Milling tool wear sample.
Tool blade image: 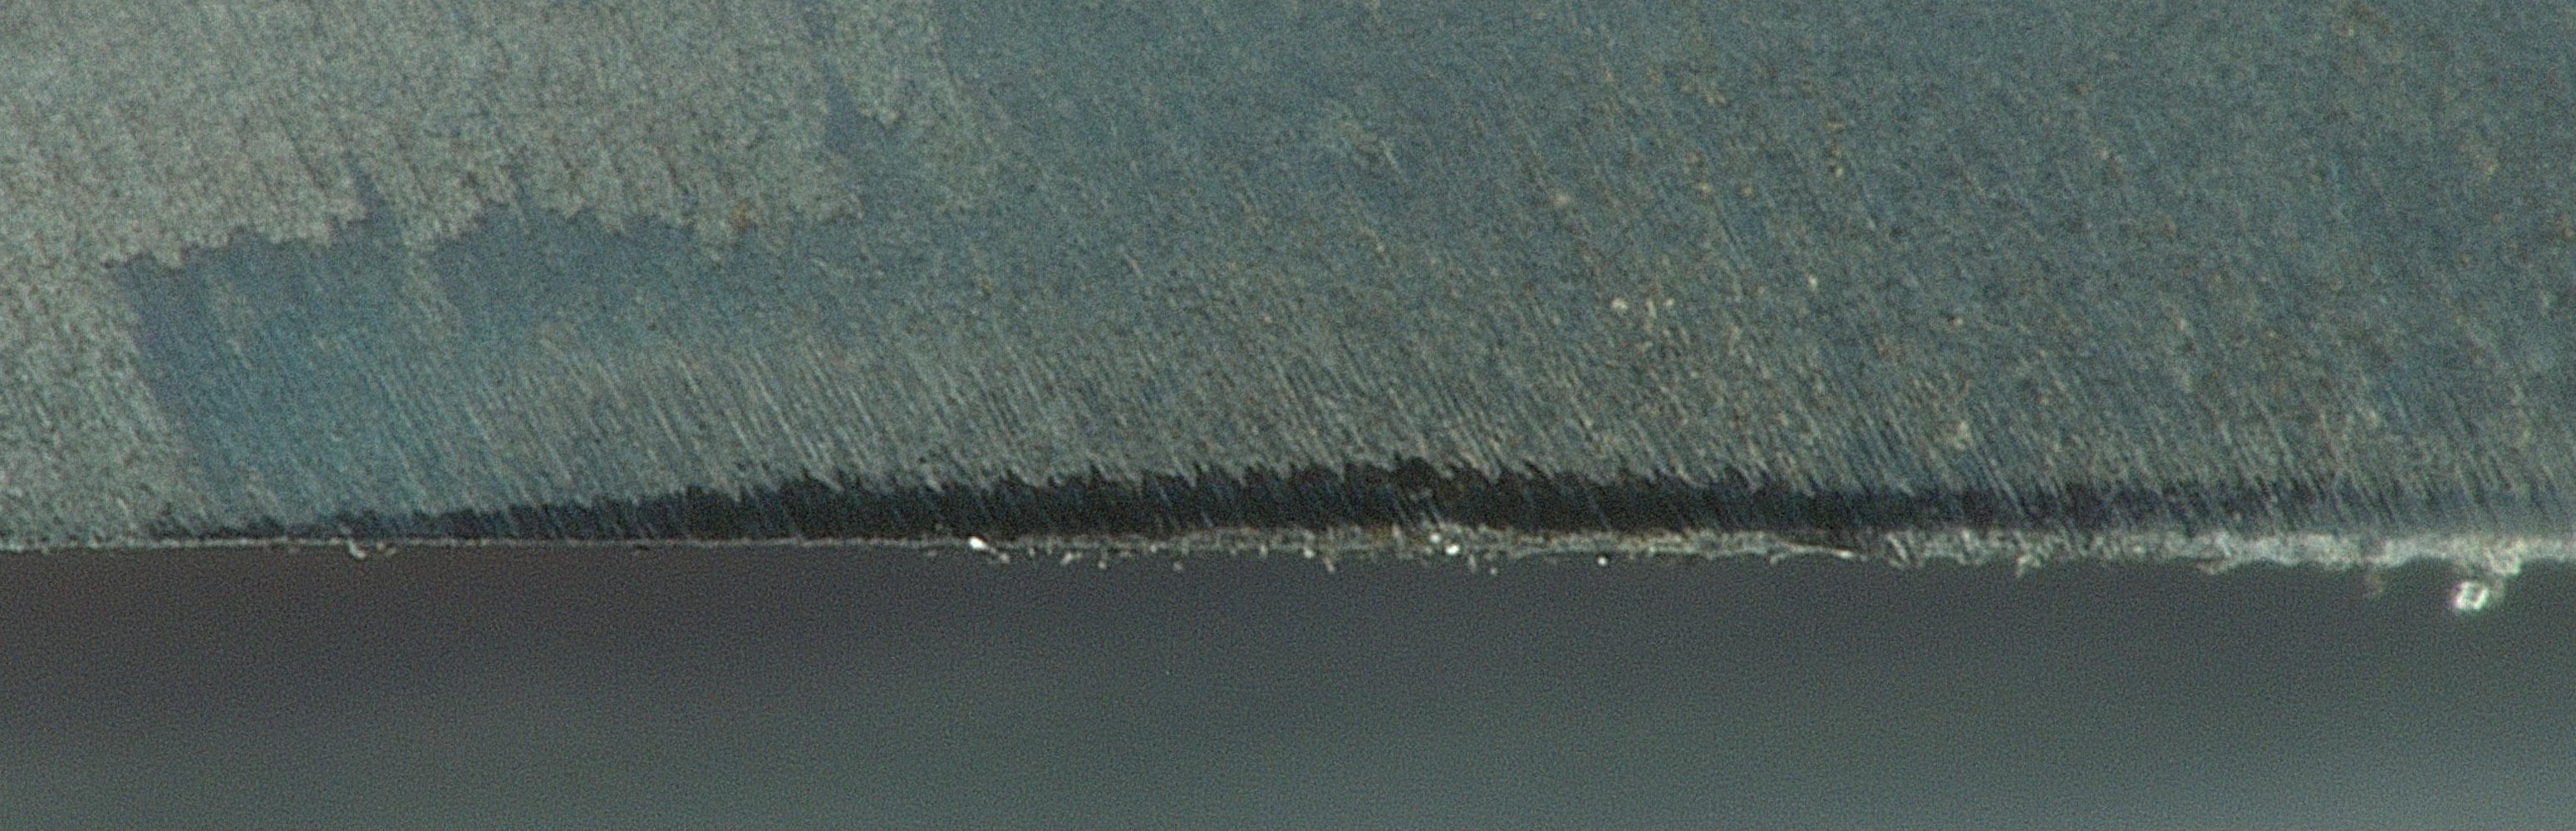
Chip image: 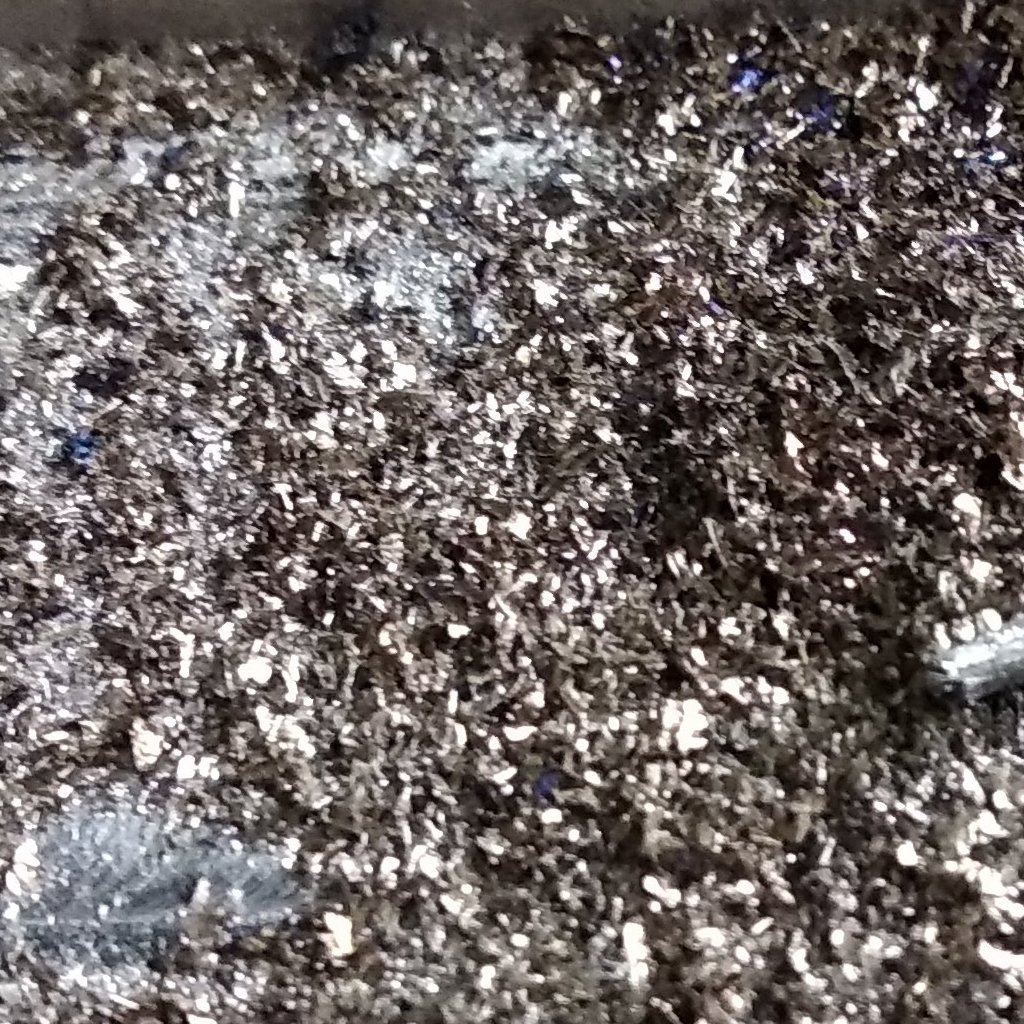
Workpiece image: 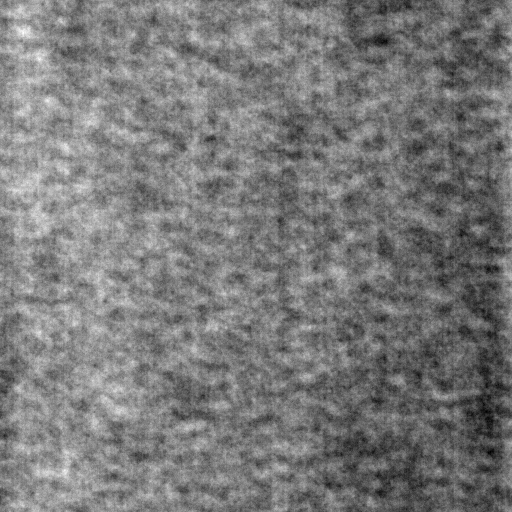
Tool wear state: used
Gaps: 4.18
Flank wear: 76.01
Overhang: 42.36
Force-signal Mel-spectrograms (X, Y, Z axes): 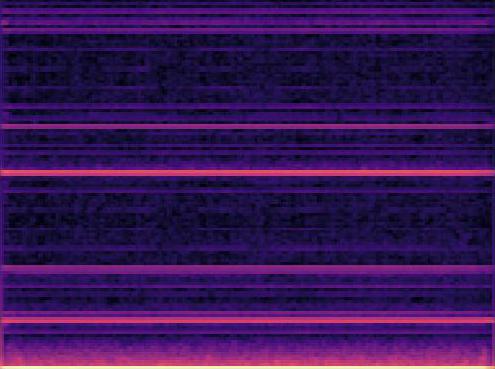 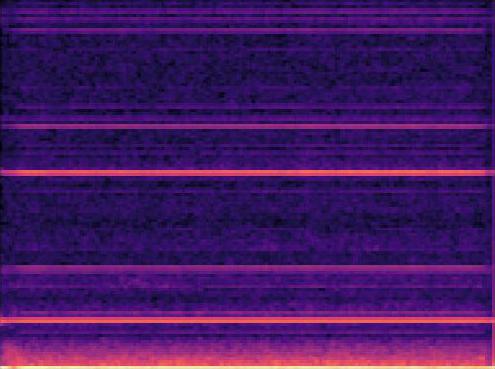 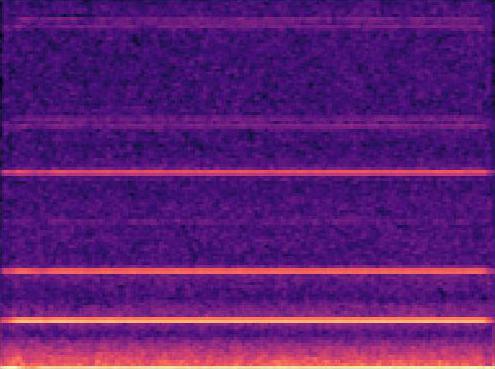
Force-signal scalograms (X, Y, Z axes): 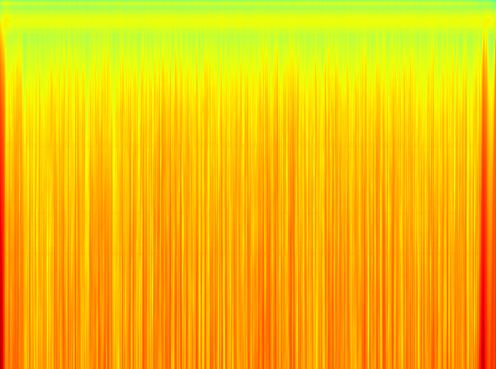 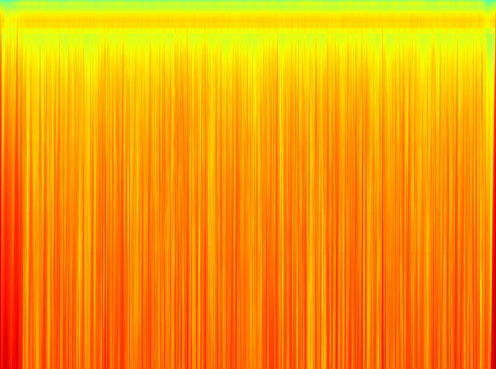 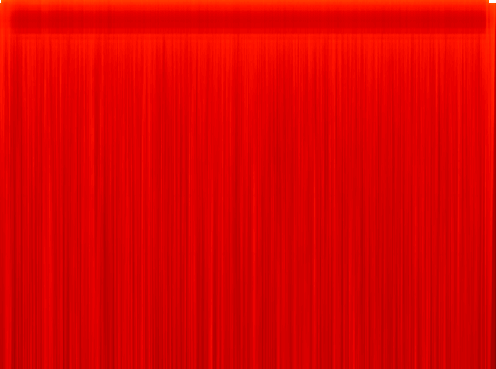
Force phase: steady_state_stabilization_wear